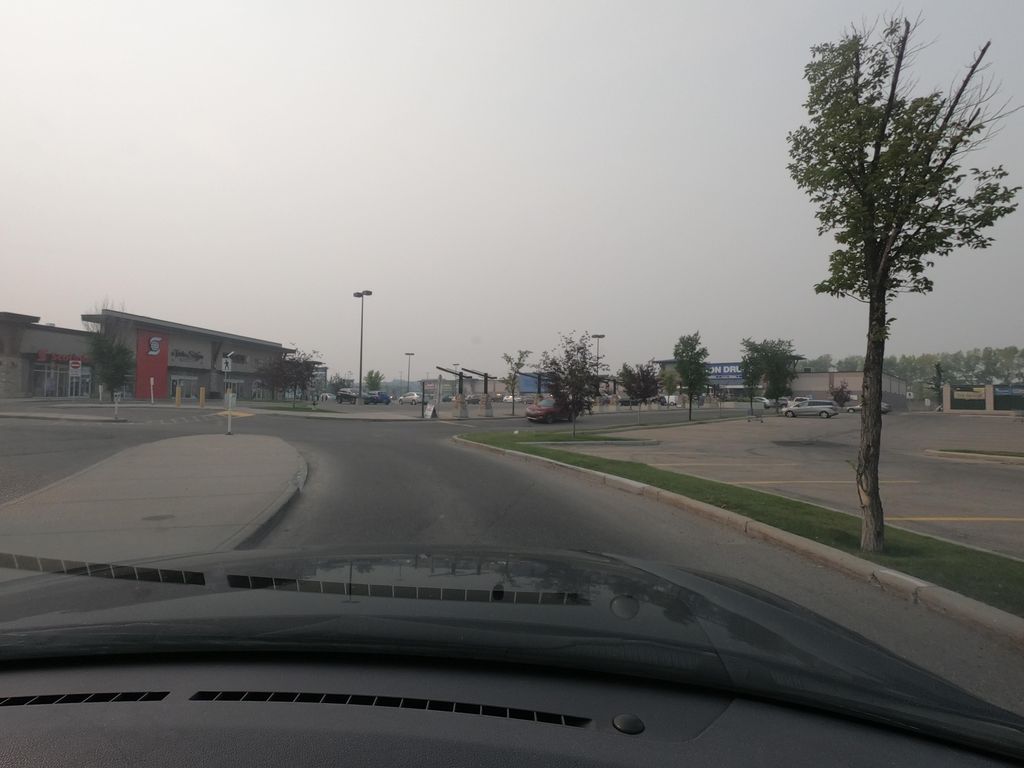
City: calgary